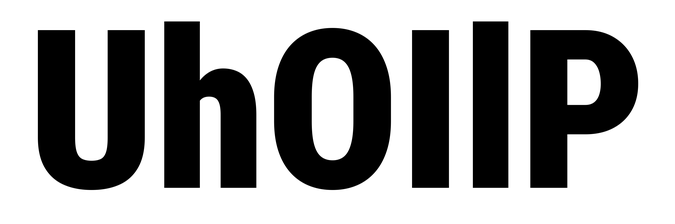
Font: Roboto_Condensed_Black